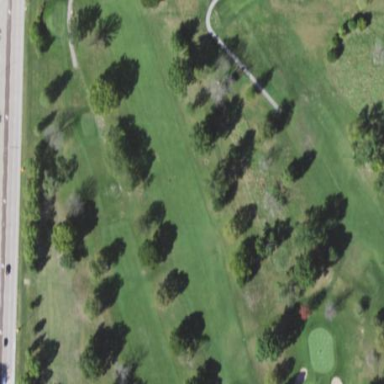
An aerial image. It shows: Golf fairway surrounded by grass.